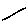
Label: line